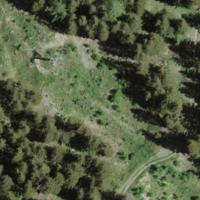
EUNIS habitat code: 43
Species observed at this site:
Vaccinium vitis-idaea